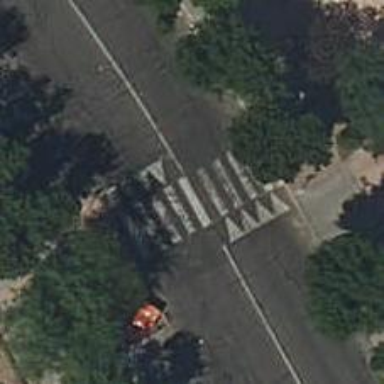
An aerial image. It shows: Pedestrian crossing with zebra markings on the footway.